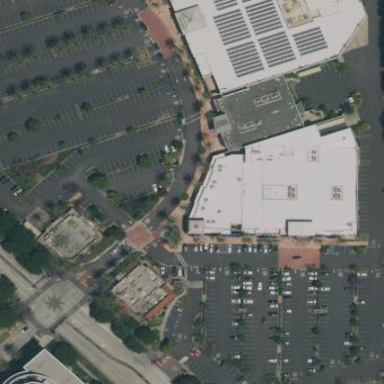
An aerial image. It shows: Retail building.